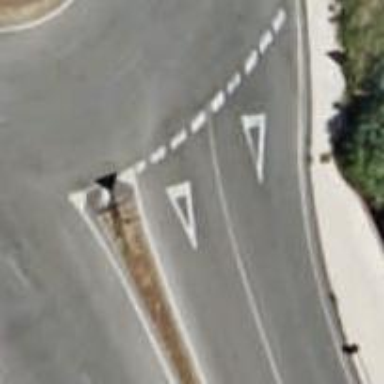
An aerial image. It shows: Road with "give way" sign.